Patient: sex M, age 72
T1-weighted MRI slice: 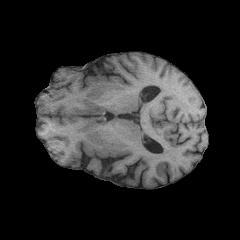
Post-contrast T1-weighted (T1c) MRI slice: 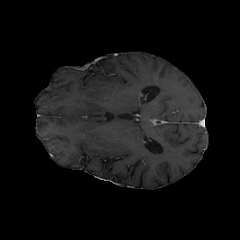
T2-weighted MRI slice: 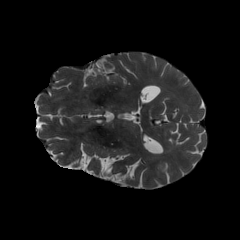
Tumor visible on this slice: no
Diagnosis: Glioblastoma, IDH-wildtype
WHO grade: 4